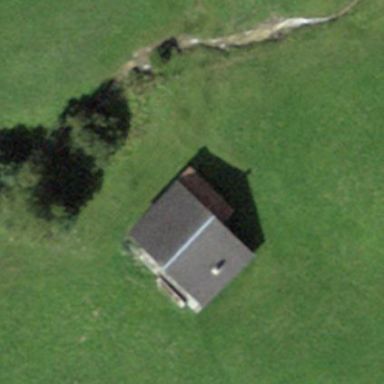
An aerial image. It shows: Cabin is depicted in the image.